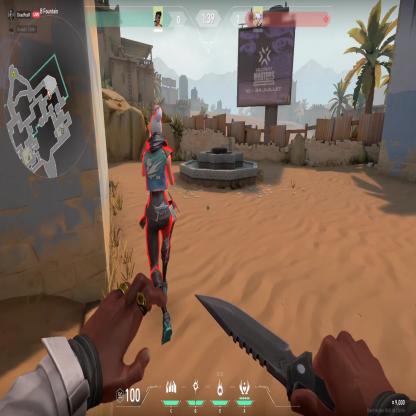
Label: enemy